Question: i've got some problems with my ruby on rails server.
It is running under localhost:3333 in my debian vm under a windows8 host.
I've installed apache2 and passengermodul for apache to get ruby. And then I've installed rails.
Now I need a subdomain wich calls the ruby on rails server.
'''
for example admin.localhost:3333
'''
Is something like that possible? And when how can I configurate it?

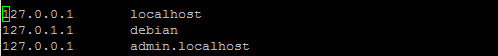
Answer: You can use the 'lvh.me' domain. That domain has a DNS entry that will redirect to localhost. This also works for subdomains, so you can visit 'admin.lvh.me:3000' and it will redirect to 'localhost:3000' while still having the subdomain available in the Rails request.
The advantage is that you don't have to edit your localhost file.